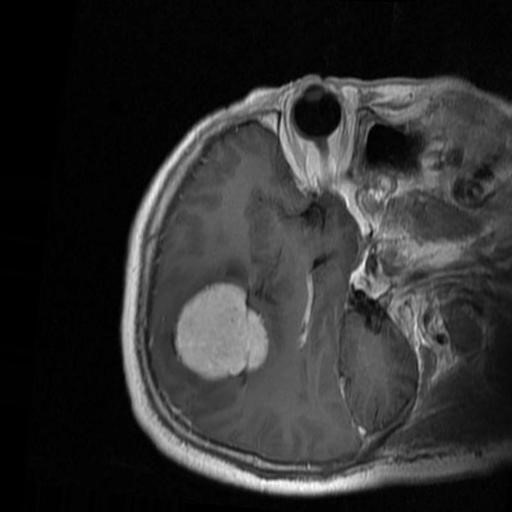
Label: brain_menin